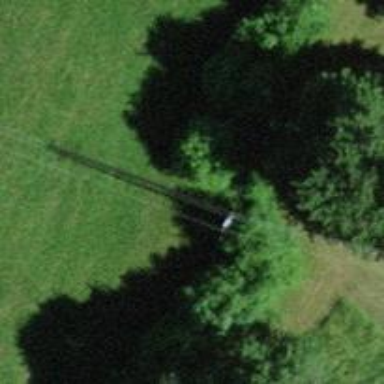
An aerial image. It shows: Power pole.